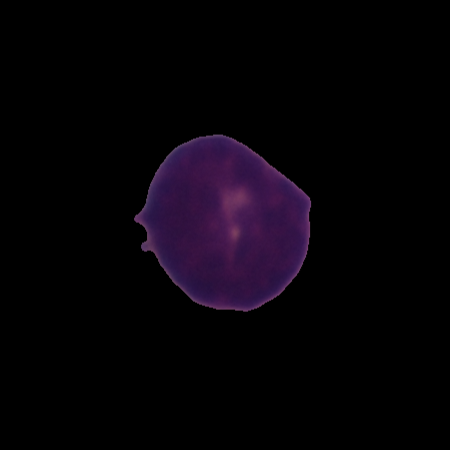
Label: healthy